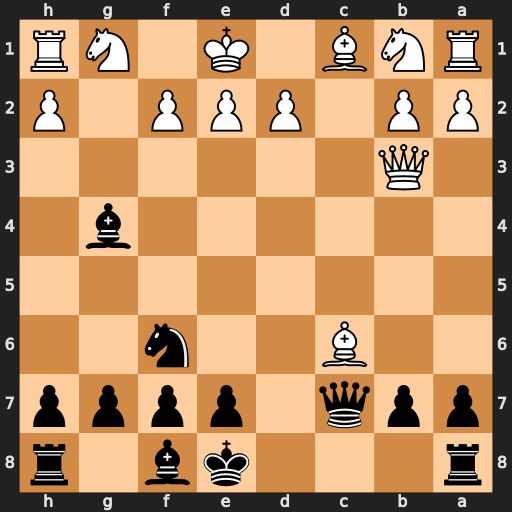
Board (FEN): r3kb1r/ppq1pppp/2B2n2/8/6b1/1Q6/PP1PPP1P/RNB1K1NR
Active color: b
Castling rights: KQkq
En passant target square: -
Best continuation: Qxc6